Aerial crown-view tile of a tropical tree (Barro Colorado Island, Panama), acquired 20250317:
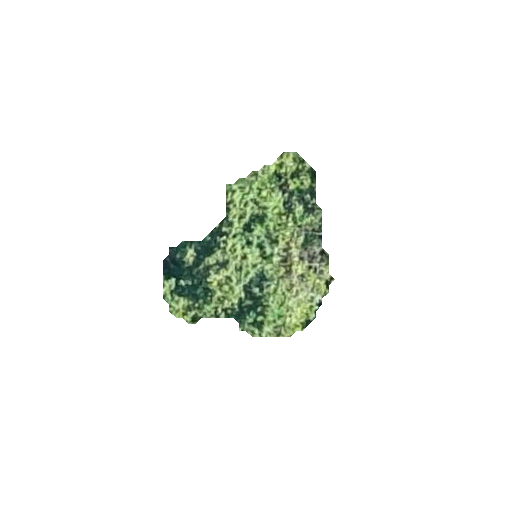
Species: Inga marginata
GBIF accepted scientific name: Inga marginata
Crown area: 30.073 m²